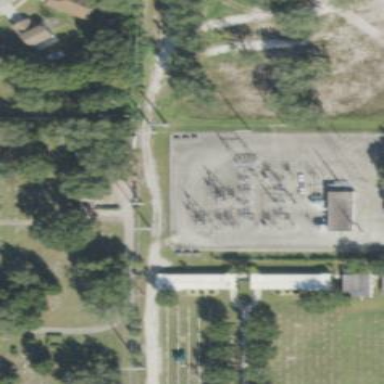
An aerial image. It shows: Outdoor distribution substation.